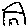
Label: house